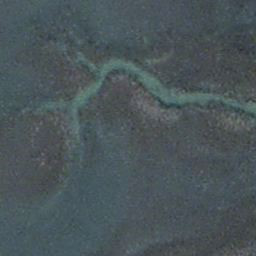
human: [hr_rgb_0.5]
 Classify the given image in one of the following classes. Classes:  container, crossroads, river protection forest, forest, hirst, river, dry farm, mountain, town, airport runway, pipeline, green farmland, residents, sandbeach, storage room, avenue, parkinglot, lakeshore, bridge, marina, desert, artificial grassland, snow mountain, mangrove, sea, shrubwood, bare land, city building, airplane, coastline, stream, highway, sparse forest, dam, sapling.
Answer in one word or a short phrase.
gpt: stream